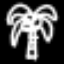
Label: palm tree